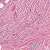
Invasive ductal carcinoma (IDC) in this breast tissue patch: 1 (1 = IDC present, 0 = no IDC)